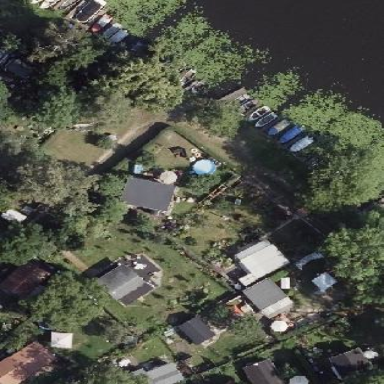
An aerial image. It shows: Plot in the allotments.